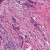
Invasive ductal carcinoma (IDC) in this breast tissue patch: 1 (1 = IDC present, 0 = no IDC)